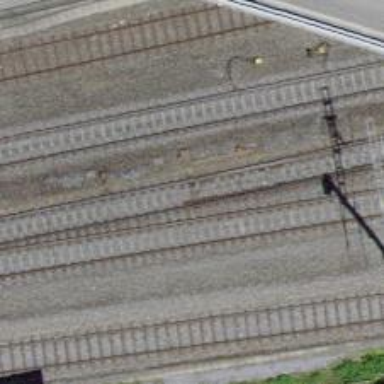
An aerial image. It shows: Railway switch.